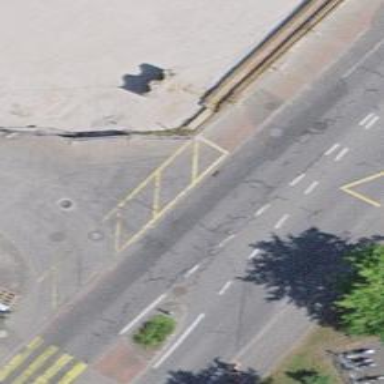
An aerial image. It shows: Primary highway with asphalt surface. There are separate sidewalks on both sides.